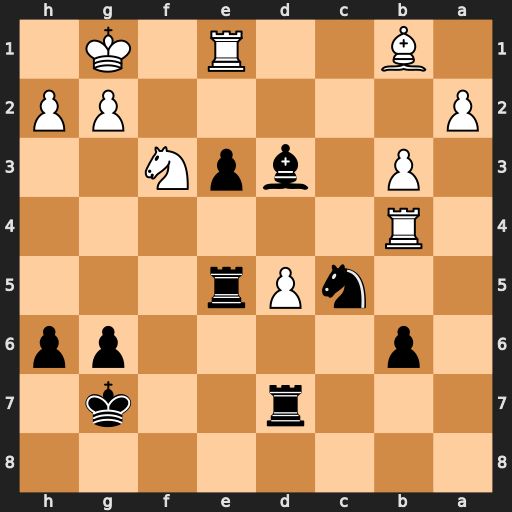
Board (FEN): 8/3r2k1/1p4pp/2nPr3/1R6/1P1bpN2/P5PP/1B2R1K1
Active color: b
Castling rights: -
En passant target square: -
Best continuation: Rexd5 Rxb6 Bxb1